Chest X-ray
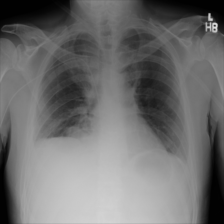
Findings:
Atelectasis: negative
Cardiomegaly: negative
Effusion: negative
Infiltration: negative
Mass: negative
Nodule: negative
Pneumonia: negative
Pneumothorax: negative
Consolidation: positive
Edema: negative
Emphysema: negative
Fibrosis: negative
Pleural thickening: negative
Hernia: negative